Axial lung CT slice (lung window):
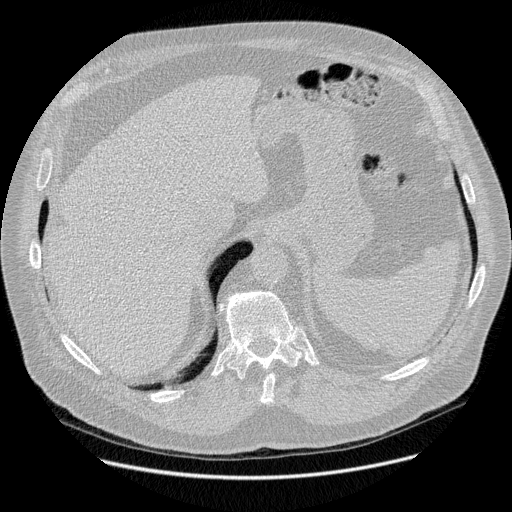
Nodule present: no